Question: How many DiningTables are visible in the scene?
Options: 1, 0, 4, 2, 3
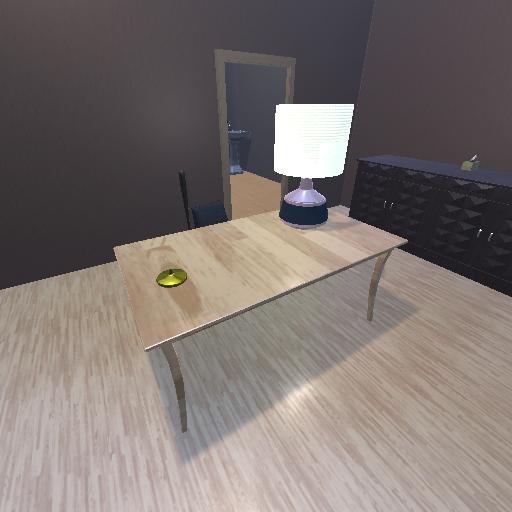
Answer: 1